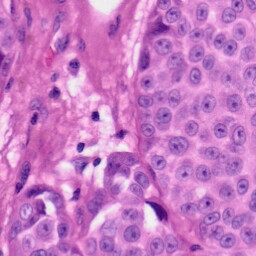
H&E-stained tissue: Skin